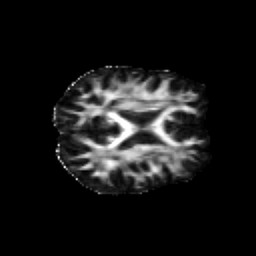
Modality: FA
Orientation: axial
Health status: healthy
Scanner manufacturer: siemens
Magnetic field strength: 3 T
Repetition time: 10 s
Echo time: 0.092 s